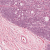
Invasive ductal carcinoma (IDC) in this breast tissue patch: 0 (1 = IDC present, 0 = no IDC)